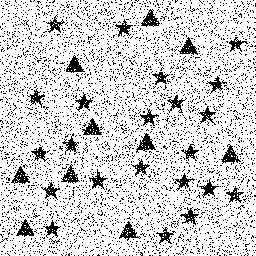
Squares: 0
Triangles: 10
Stars: 22
Total shapes: 32